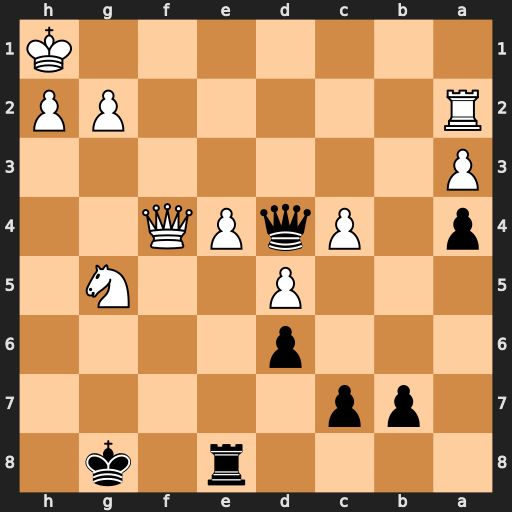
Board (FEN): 4r1k1/1pp5/3p4/3P2N1/p1PqPQ2/P7/R5PP/7K
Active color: b
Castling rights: -
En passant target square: -
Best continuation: Qd1+ Qf1 Qxf1#